Question: i don't want to use the scale as classic zoom, instead i want to change the form of quadrates to a rectangle for example.
After a lot of trying i'm that far that my fingers are the corners of the rectangle.
So but if i start a new pinch gesture inside my view gets smaller to my fingers instead of getting bigger like the normal scale does.
'''
if ([gestureRecognizer numberOfTouches] >1) {
//getting width and height between gestureCenter and one of my finger
float x = [gestureRecognizer locationInView:self].x - [gestureRecognizer locationOfTouch:0 inView:self].x;
if (x<0) {
x *= -1;
}
float y = [gestureRecognizer locationInView:self].y - [gestureRecognizer locationOfTouch:0 inView:self].y;
if (y<0) {
y *= -1;
}
//double size cause x and y is just the way from the middle to my finger
float width = x*2;
if (width < 1) {
width = 1;
}
float height = y*2;
if (height < 1) {
height = 1;
}
self.bounds = CGRectMake(self.bounds.origin.x , self.bounds.origin.y , width, height);
[gestureRecognizer setScale:1];
[[self layer] setBorderWidth:2.f];
}
'''
does anyone know a way to make a X-Y-Scale which don't resize to my fingers position as corners.

Thank you very much
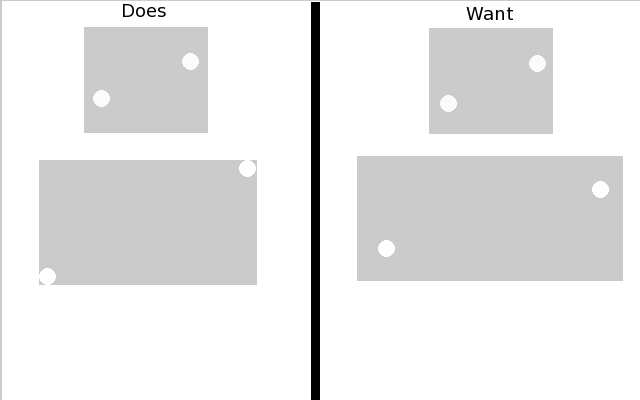
Answer: Got the solution
'''
- (void) scaleSelfWith:(UIPinchGestureRecognizer *)gestureRecognizer{
if ([gestureRecognizer numberOfTouches] >1) {
//getting width and height between gestureCenter and one of my finger
float x = [gestureRecognizer locationInView:self].x - [gestureRecognizer locationOfTouch:1 inView:self].x;
if (x<0) {
x *= -1;
}
float y = [gestureRecognizer locationInView:self].y - [gestureRecognizer locationOfTouch:1 inView:self].y;
if (y<0) {
y *= -1;
}
//set Border
if (gestureRecognizer.state == UIGestureRecognizerStateBegan) {
xDis = self.bounds.size.width - x*2;
yDis = self.bounds.size.height - y*2;
}
//double size cause x and y is just the way from the middle to my finger
float width = x*2+xDis;
if (width < 1) {
width = 1;
}
float height = y*2+yDis;
if (height < 1) {
height = 1;
}
self.bounds = CGRectMake(self.bounds.origin.x , self.bounds.origin.y , width, height);
[gestureRecognizer setScale:1];
[[self layer] setBorderWidth:2.f];
}
}
'''
added xDif and yDif with the distance of my touch from the side of the view.
after scale i add them to the size